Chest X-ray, PA view. Patient: 50 years old, sex M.
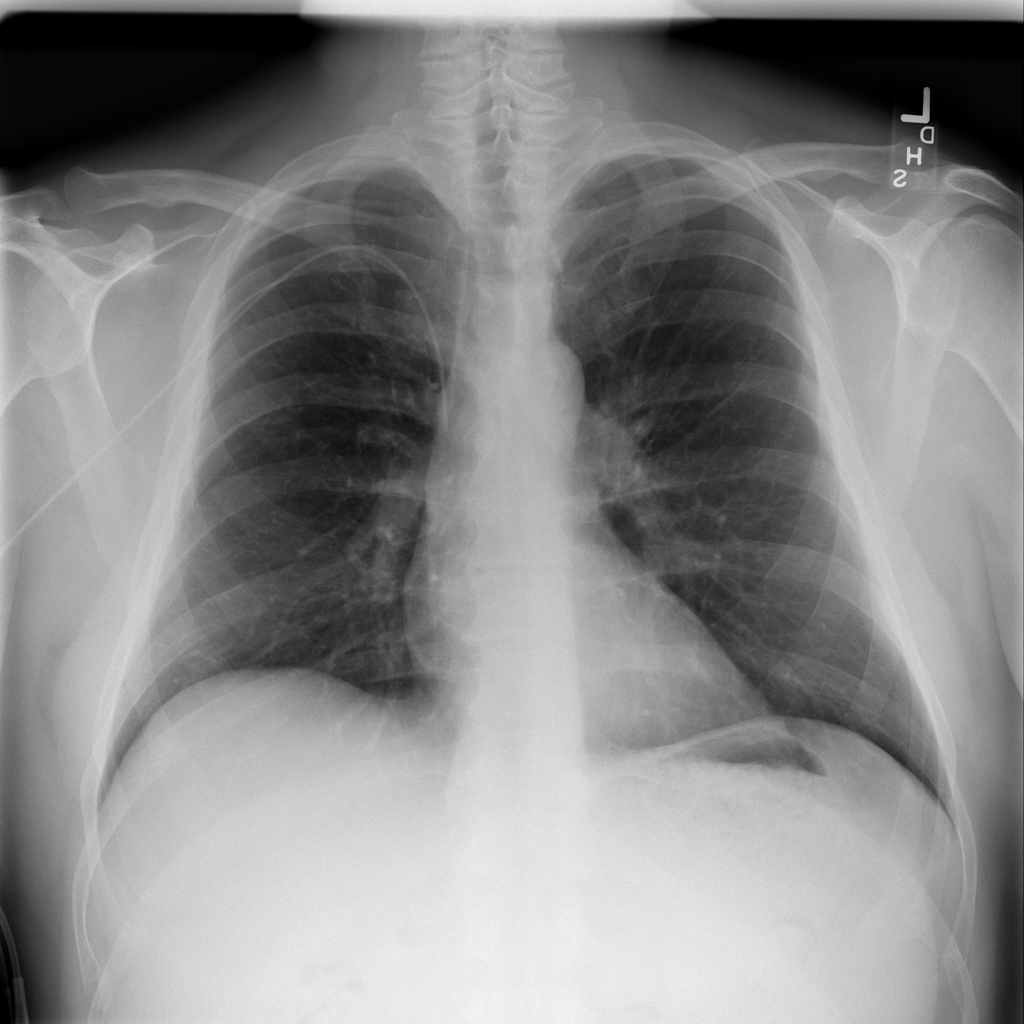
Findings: No Finding